Question: I'm developing flutter app with FireStore.
I have declared a variable 'total' and List of objects to be filled with some data from collection called 'cart', then upload these data to collection called 'orders'
This code grab the data from collection 'cart':
'''
void submitOrder() async {
List<CartItem> products =[];
double total =0;
CartItem temp= CartItem(customerId:'' ,itemId:'' ,id: '', title: '', quantity:0, price: 0);
DatabaseService().cartCollection.getDocuments().then(
(snapshot) => snapshot.documents.forEach((doc) {
temp = CartItem(
customerId: user.uid,
itemId: doc.data['itemId'].toString(),
id: doc.documentID.toString(),
title: doc.data['itemName'].toString(),
quantity: int.tryParse(doc.data['quantity'].toString()) ,
price: double.tryParse( doc.data['price'].toString()));
total += temp.quantity*temp.price;
print(total); /// This print shows accurate total
products.add(temp);
}
),
);
// Send data to setOrderData in db class to set new doc in order collection
DatabaseService().setOrderData(products, total, user.uid, branchId, 'open');
}
'''
method setOrderData in DB class:
'''
// Add Order
Future setOrderData(List<CartItem> cartProducts, double total, String customerId, String branchId, String status ) async {
final timestamp = DateTime.now();
return await orderCollection.document(uid).setData(
{
'customerId': customerId,
'branchId': branchId,
'status': status ,
'amount': total.toString(), //
'dateTime': timestamp.toIso8601String(),
'products': cartProducts.map((cp) => {
'id': cp.id,
'title': cp.title,
'quantity': cp.quantity,
'price': cp.price,
}).toList(),
});
}
'''
data in FireStore shows that products and total are null?
Link to image:

If anyone can help me out I'd be grateful.
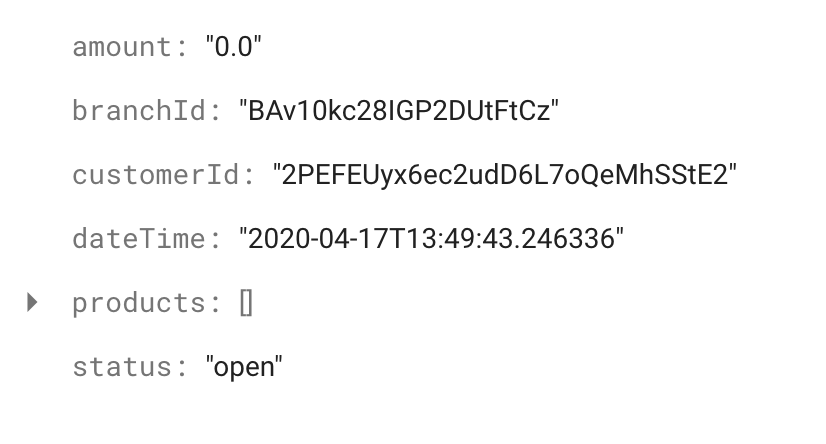
Answer: I recommend using a code formatter on your code, as it makes it much more likely that people can spot problems like the one you're having. When I reformat the first code block you shared, it becomes:
'''
void submitOrder() async {
List<CartItem> products = [];
double total = 0;
CartItem temp = CartItem(
customerId: '', itemId: '', id: '', title: '', quantity: 0, price: 0);
DatabaseService().cartCollection.getDocuments().then(
(snapshot) => snapshot.documents.forEach((doc) {
temp = CartItem(
customerId: user.uid,
itemId: doc.data['itemId'].toString(),
id: doc.documentID.toString(),
title: doc.data['itemName'].toString(),
quantity: int.tryParse(doc.data['quantity'].toString()),
price: double.tryParse(doc.data['price'].toString()));
total += temp.quantity * temp.price;
print(total);
/// This print shows accurate total
products.add(temp);
}),
);
// Send data to setOrderData in db class to set new doc in order collection
DatabaseService().setOrderData(products, total, user.uid, branchId, 'open');
}
'''
An in this format it's immediately clear to me that you're calling 'setOrderData' before any of the 'products.add(temp)' calls have happened.
This is because data is loaded from Firestore asynchronously. Since this may take some time, your main code (including the 'return') continues so the UI is not blocked. Then when the data is available, your 'then' callback is invoked.
This means that any code that needs the data from Firestore needs to be inside the 'then' callback. So in your case, the solution could be as simple as moving the call to 'setOrderData' to inside the 'then':
'''
void submitOrder() async {
List<CartItem> products = [];
double total = 0;
CartItem temp = CartItem(
customerId: '', itemId: '', id: '', title: '', quantity: 0, price: 0);
DatabaseService().cartCollection.getDocuments().then(
(snapshot) => snapshot.documents.forEach((doc) {
temp = CartItem(
customerId: user.uid,
itemId: doc.data['itemId'].toString(),
id: doc.documentID.toString(),
title: doc.data['itemName'].toString(),
quantity: int.tryParse(doc.data['quantity'].toString()),
price: double.tryParse(doc.data['price'].toString()));
total += temp.quantity * temp.price;
print(total);
/// This print shows accurate total
products.add(temp);
}),
// Send data to setOrderData in db class to set new doc in order collection
DatabaseService().setOrderData(products, total, user.uid, branchId, 'open');
);
}
'''
So the things to take away from this:
1. Always format your code, as it makes it easier for you and others to understand the flow and find problems.
2. Data is loaded from Firestore (and most cloud APIs) asynchronously, and you can only use the data inside the then() callback, or by using await.